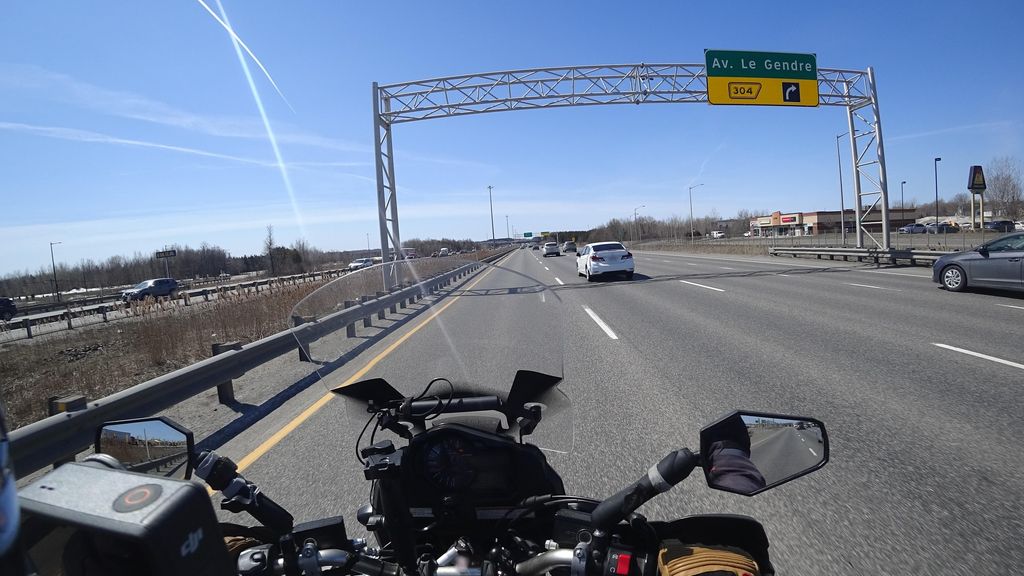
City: quebec_city